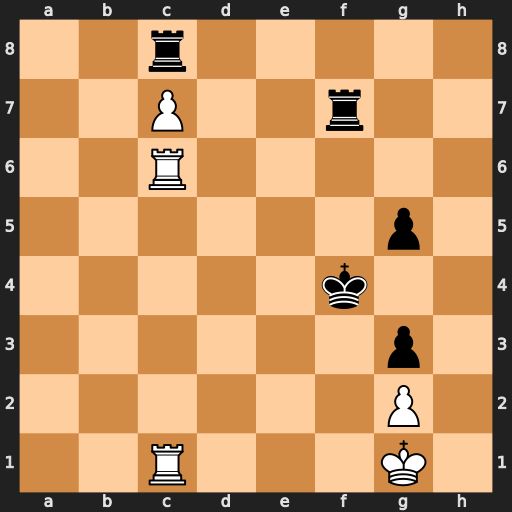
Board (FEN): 2r5/2P2r2/2R5/6p1/5k2/6p1/6P1/2R3K1
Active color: w
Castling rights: -
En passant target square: -
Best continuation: Rf1+ Ke4 Rxf7